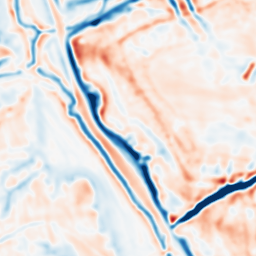
Category: multiscale
Decomposition family: dog_multiscale
Decomposition parameters: sigma_ratio: 1.4
n_scales: 3
base_sigma: 2
Upsampling method: lanczos
Upsampling parameters: scale: 4
Upsampling scale: 4